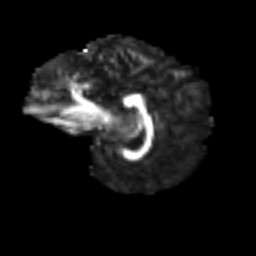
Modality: FA
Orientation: sagittal
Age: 53
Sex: female
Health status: ill
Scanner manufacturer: siemens
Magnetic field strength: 3 T
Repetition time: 8.7 s
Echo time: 0.11 s